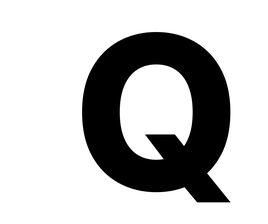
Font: Inter_ExtraBold